Question: I want to check if any loop exists in hierarchy in a table in sql.
(Example below.) It should return whether any loop is getting formed. When I tried a recursive cte it formed an infinite loop.
Data:

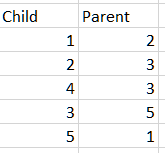
Answer: The following will list all Child elements from the data table, together with their parental hierarchy up to the point a circular reference is found (or where there are no more parents) and an indicator to show whether a circular reference was found in that Child's hierarchy:
'''
with cte as
(select t.Child Original_Child,
t.Parent,
t.Child,
'|' + convert(varchar(max),t.Parent) + '|' + convert(varchar(max),t.child) + '|' hierarchy_list,
convert(int,case Parent when Child then 1 else 0 end) circular_ind
from DataTable t
union all
select c.Original_Child,
t.Parent,
t.Child,
coalesce('|' + convert(varchar(max),t.Parent),'') + c.hierarchy_list hierarchy_list,
convert(int,
sign(charindex('|' + convert(varchar(max),t.parent) + '|',c.hierarchy_list))
) circular_ind
from cte c
join DataTable t on t.Child = c.Parent
where c.circular_ind=0),
cte_final as
(select c.*,
row_number() over (partition by original_child
order by len(hierarchy_list) desc) rn from cte c)
select * from cte_final
where rn=1
option (maxrecursion 0)
'''